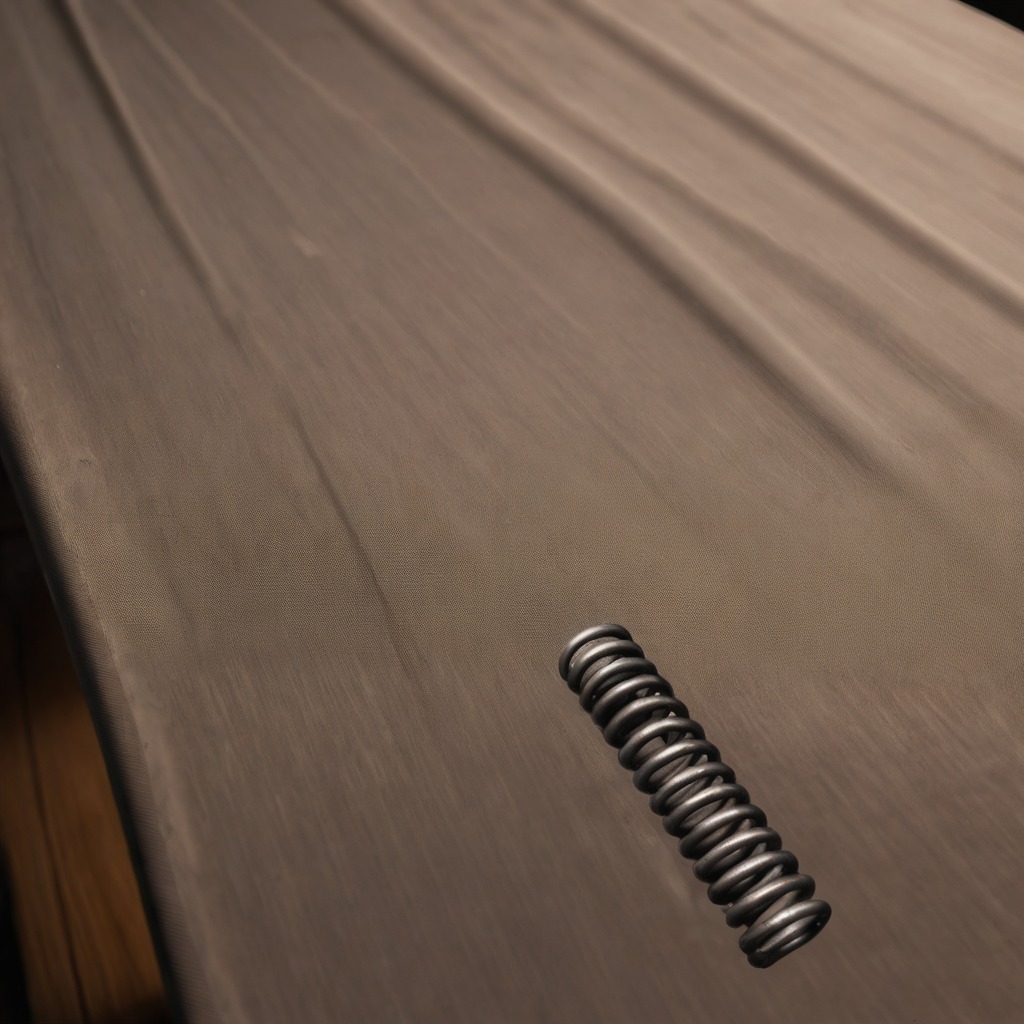
A coiled metal spring lies on the wooden table.